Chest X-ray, PA view. Patient: 56 years old, sex F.
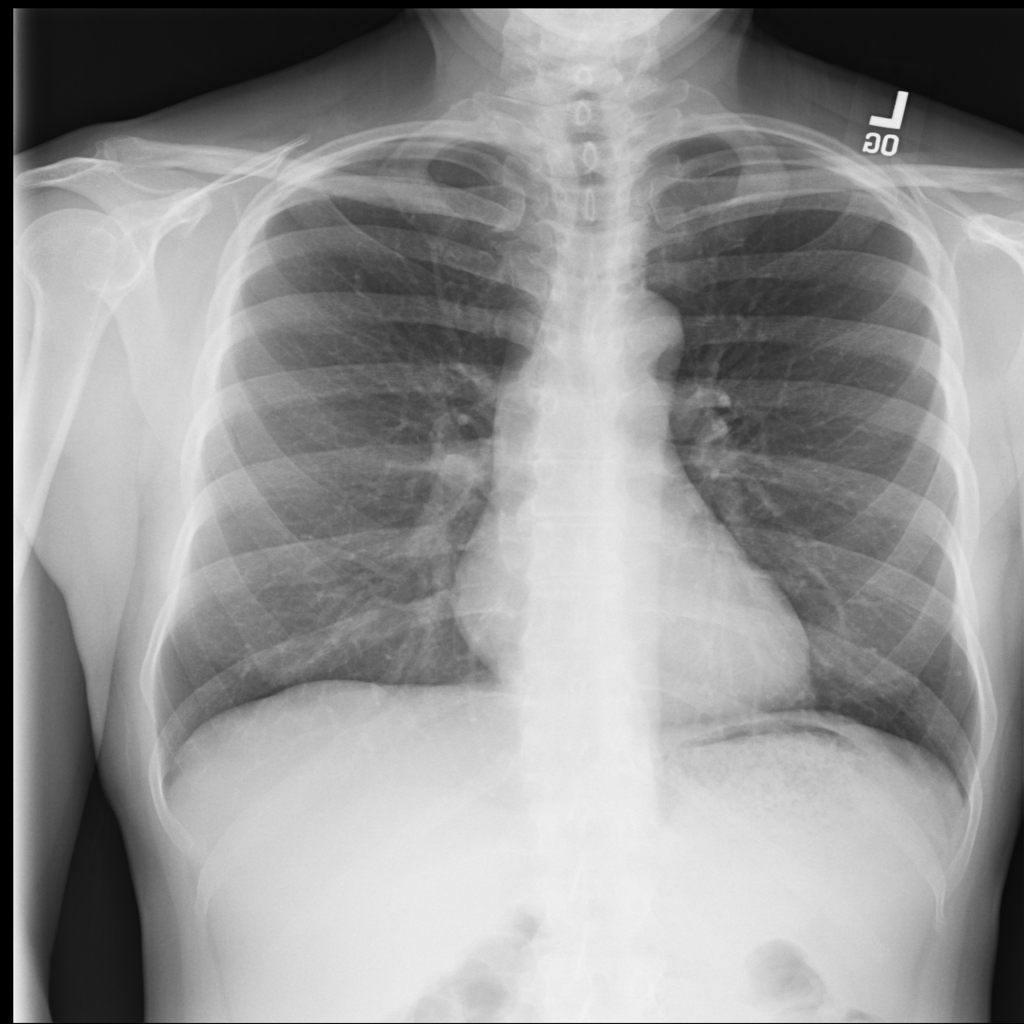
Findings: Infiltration